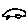
Label: car